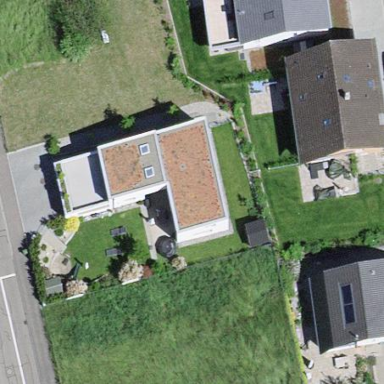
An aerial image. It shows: Simple and straightforward house.